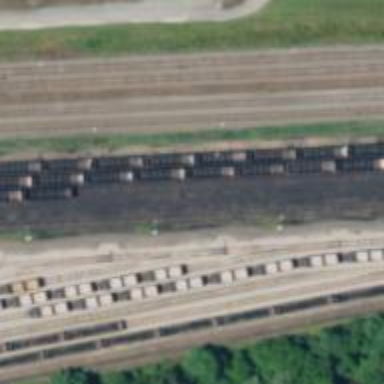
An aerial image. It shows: Railway yard.